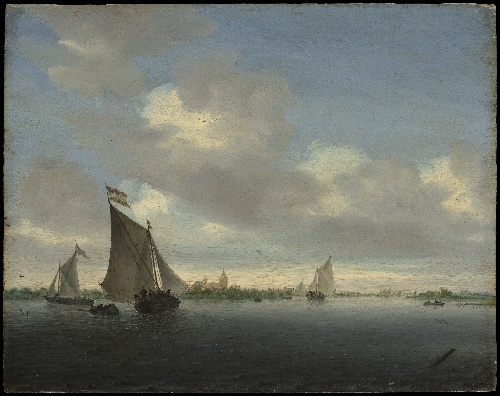
Title: Marine
Artist: Salomon van Ruysdael
Artist bio: Dutch, Naarden, born ca. 1600–1603, died 1670 Haarlem
Date: 1650
Object type: Painting
Classification: Paintings
Medium: Oil on wood
Dimensions: 13 5/8 x 17 1/8 in. (34.6 x 43.5 cm)
Department: European Paintings
Credit line: Purchase, 1871
Accession year: 1871
Repository: Metropolitan Museum of Art, New York, NY
Tags: Seascapes|Ships